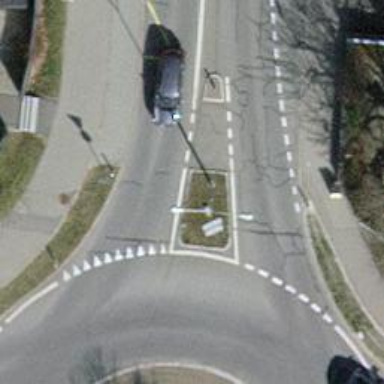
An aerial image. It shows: Unmarked road crossing.